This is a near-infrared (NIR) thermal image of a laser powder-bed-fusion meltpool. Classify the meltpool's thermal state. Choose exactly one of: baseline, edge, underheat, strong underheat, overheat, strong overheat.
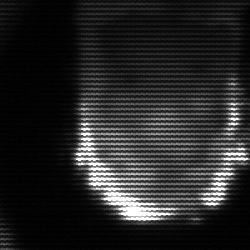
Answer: baseline